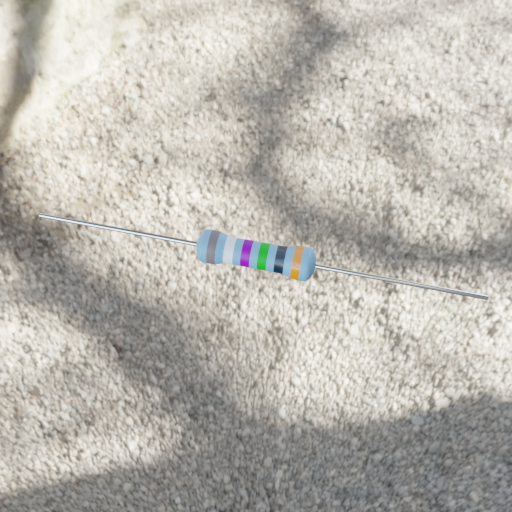
Resistor colour bands (in order): gray, white, violet, green, black, orange